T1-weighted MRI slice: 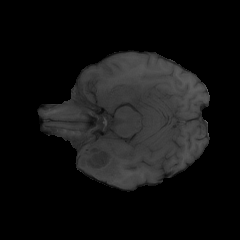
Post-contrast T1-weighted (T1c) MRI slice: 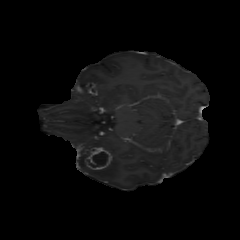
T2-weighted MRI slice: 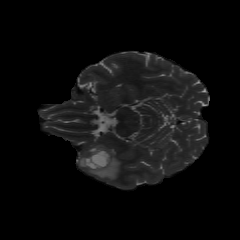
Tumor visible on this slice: yes